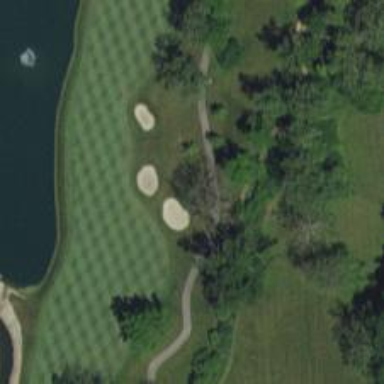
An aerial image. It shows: Path used for both walking and golf.